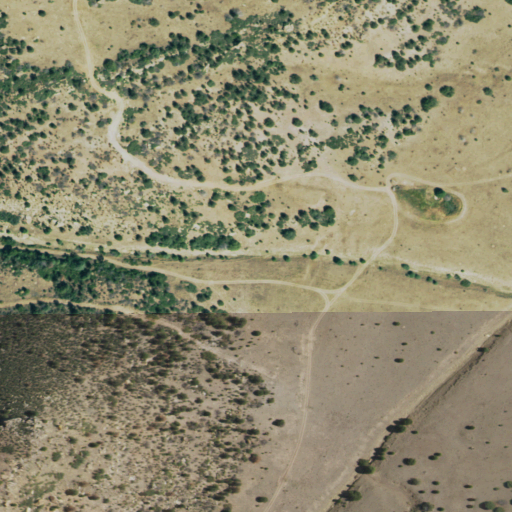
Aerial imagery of valley in New Mexico named Negro Canyon containing shrub, evergreen forest, and grassland